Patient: sex M, age 55
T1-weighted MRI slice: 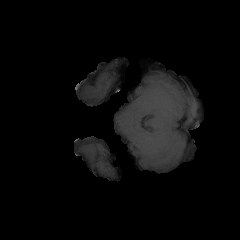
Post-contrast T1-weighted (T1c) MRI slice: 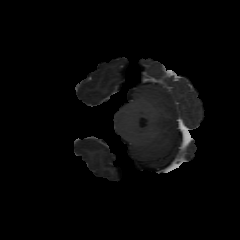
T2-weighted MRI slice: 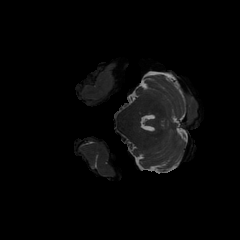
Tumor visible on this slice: no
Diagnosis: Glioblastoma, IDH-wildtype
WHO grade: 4